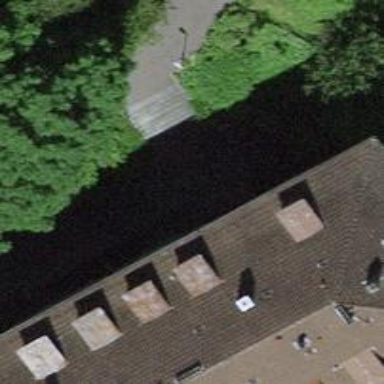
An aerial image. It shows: Paved footway.